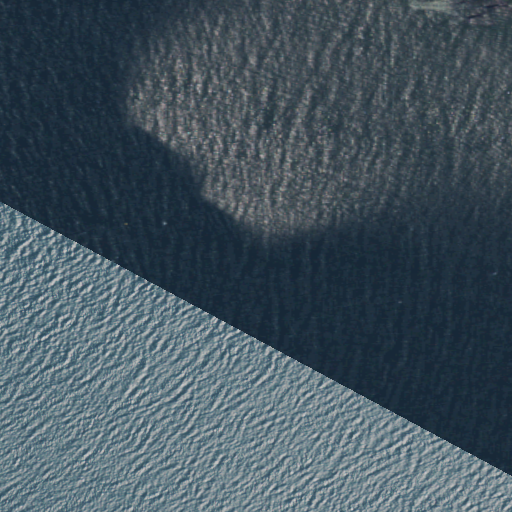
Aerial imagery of gap in Oregon named Bingen Gap containing only open water